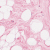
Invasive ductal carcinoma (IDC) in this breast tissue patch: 0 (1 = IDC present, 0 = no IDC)